Frequency: 80000
Velocity: 0,248
Power: 28,5
Pulse duration: 0,0000001
Pass count: 1
Magnification: 10
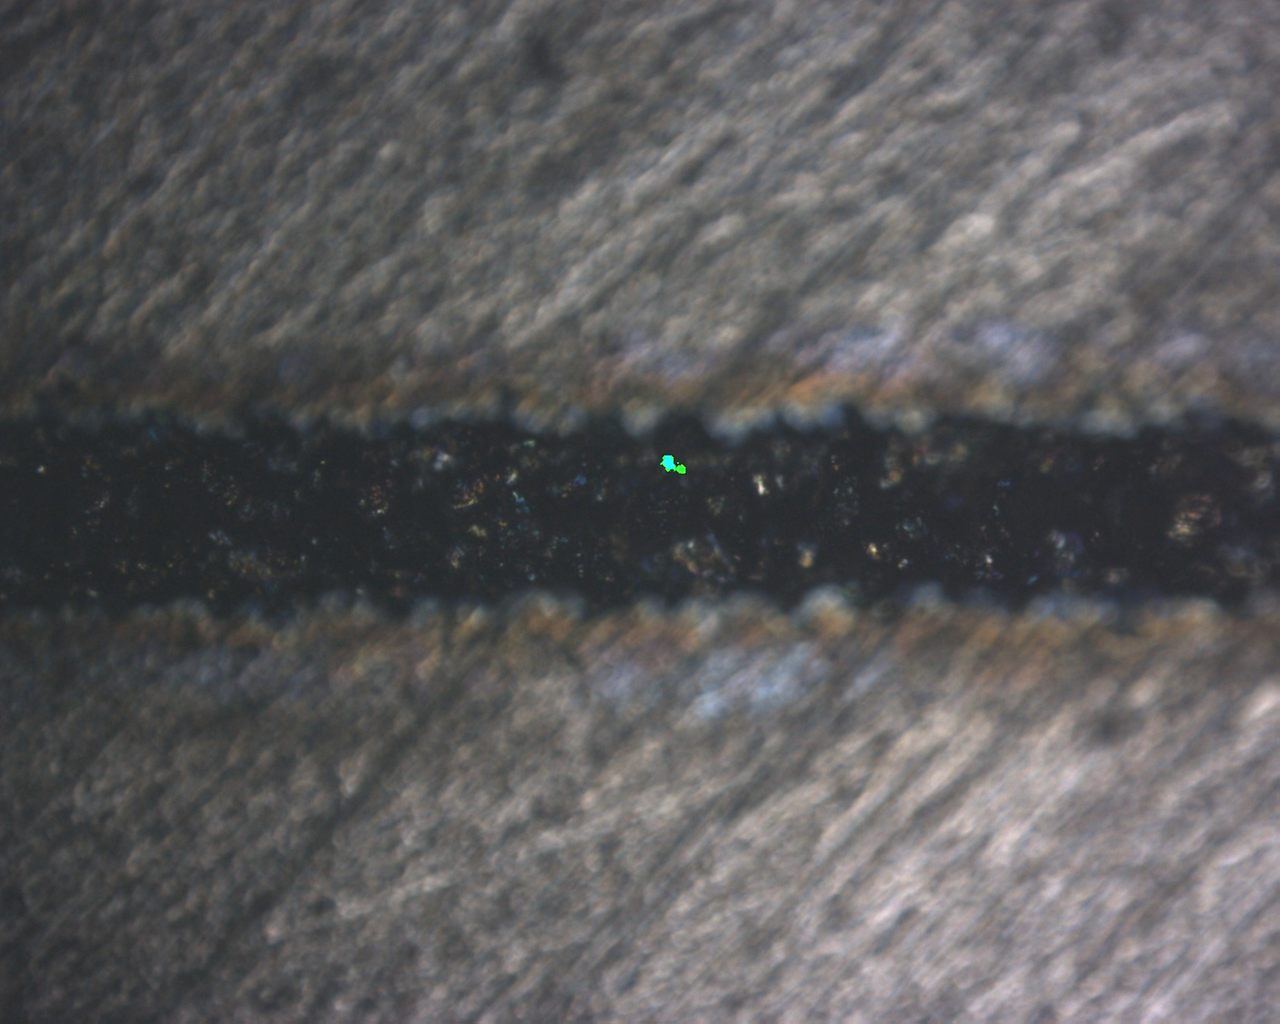
Measured width: 141.614
Other width: 71.8095